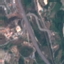
Land use / land cover: Highway